Fundus camera: zeiss
Shooting center: midpoint
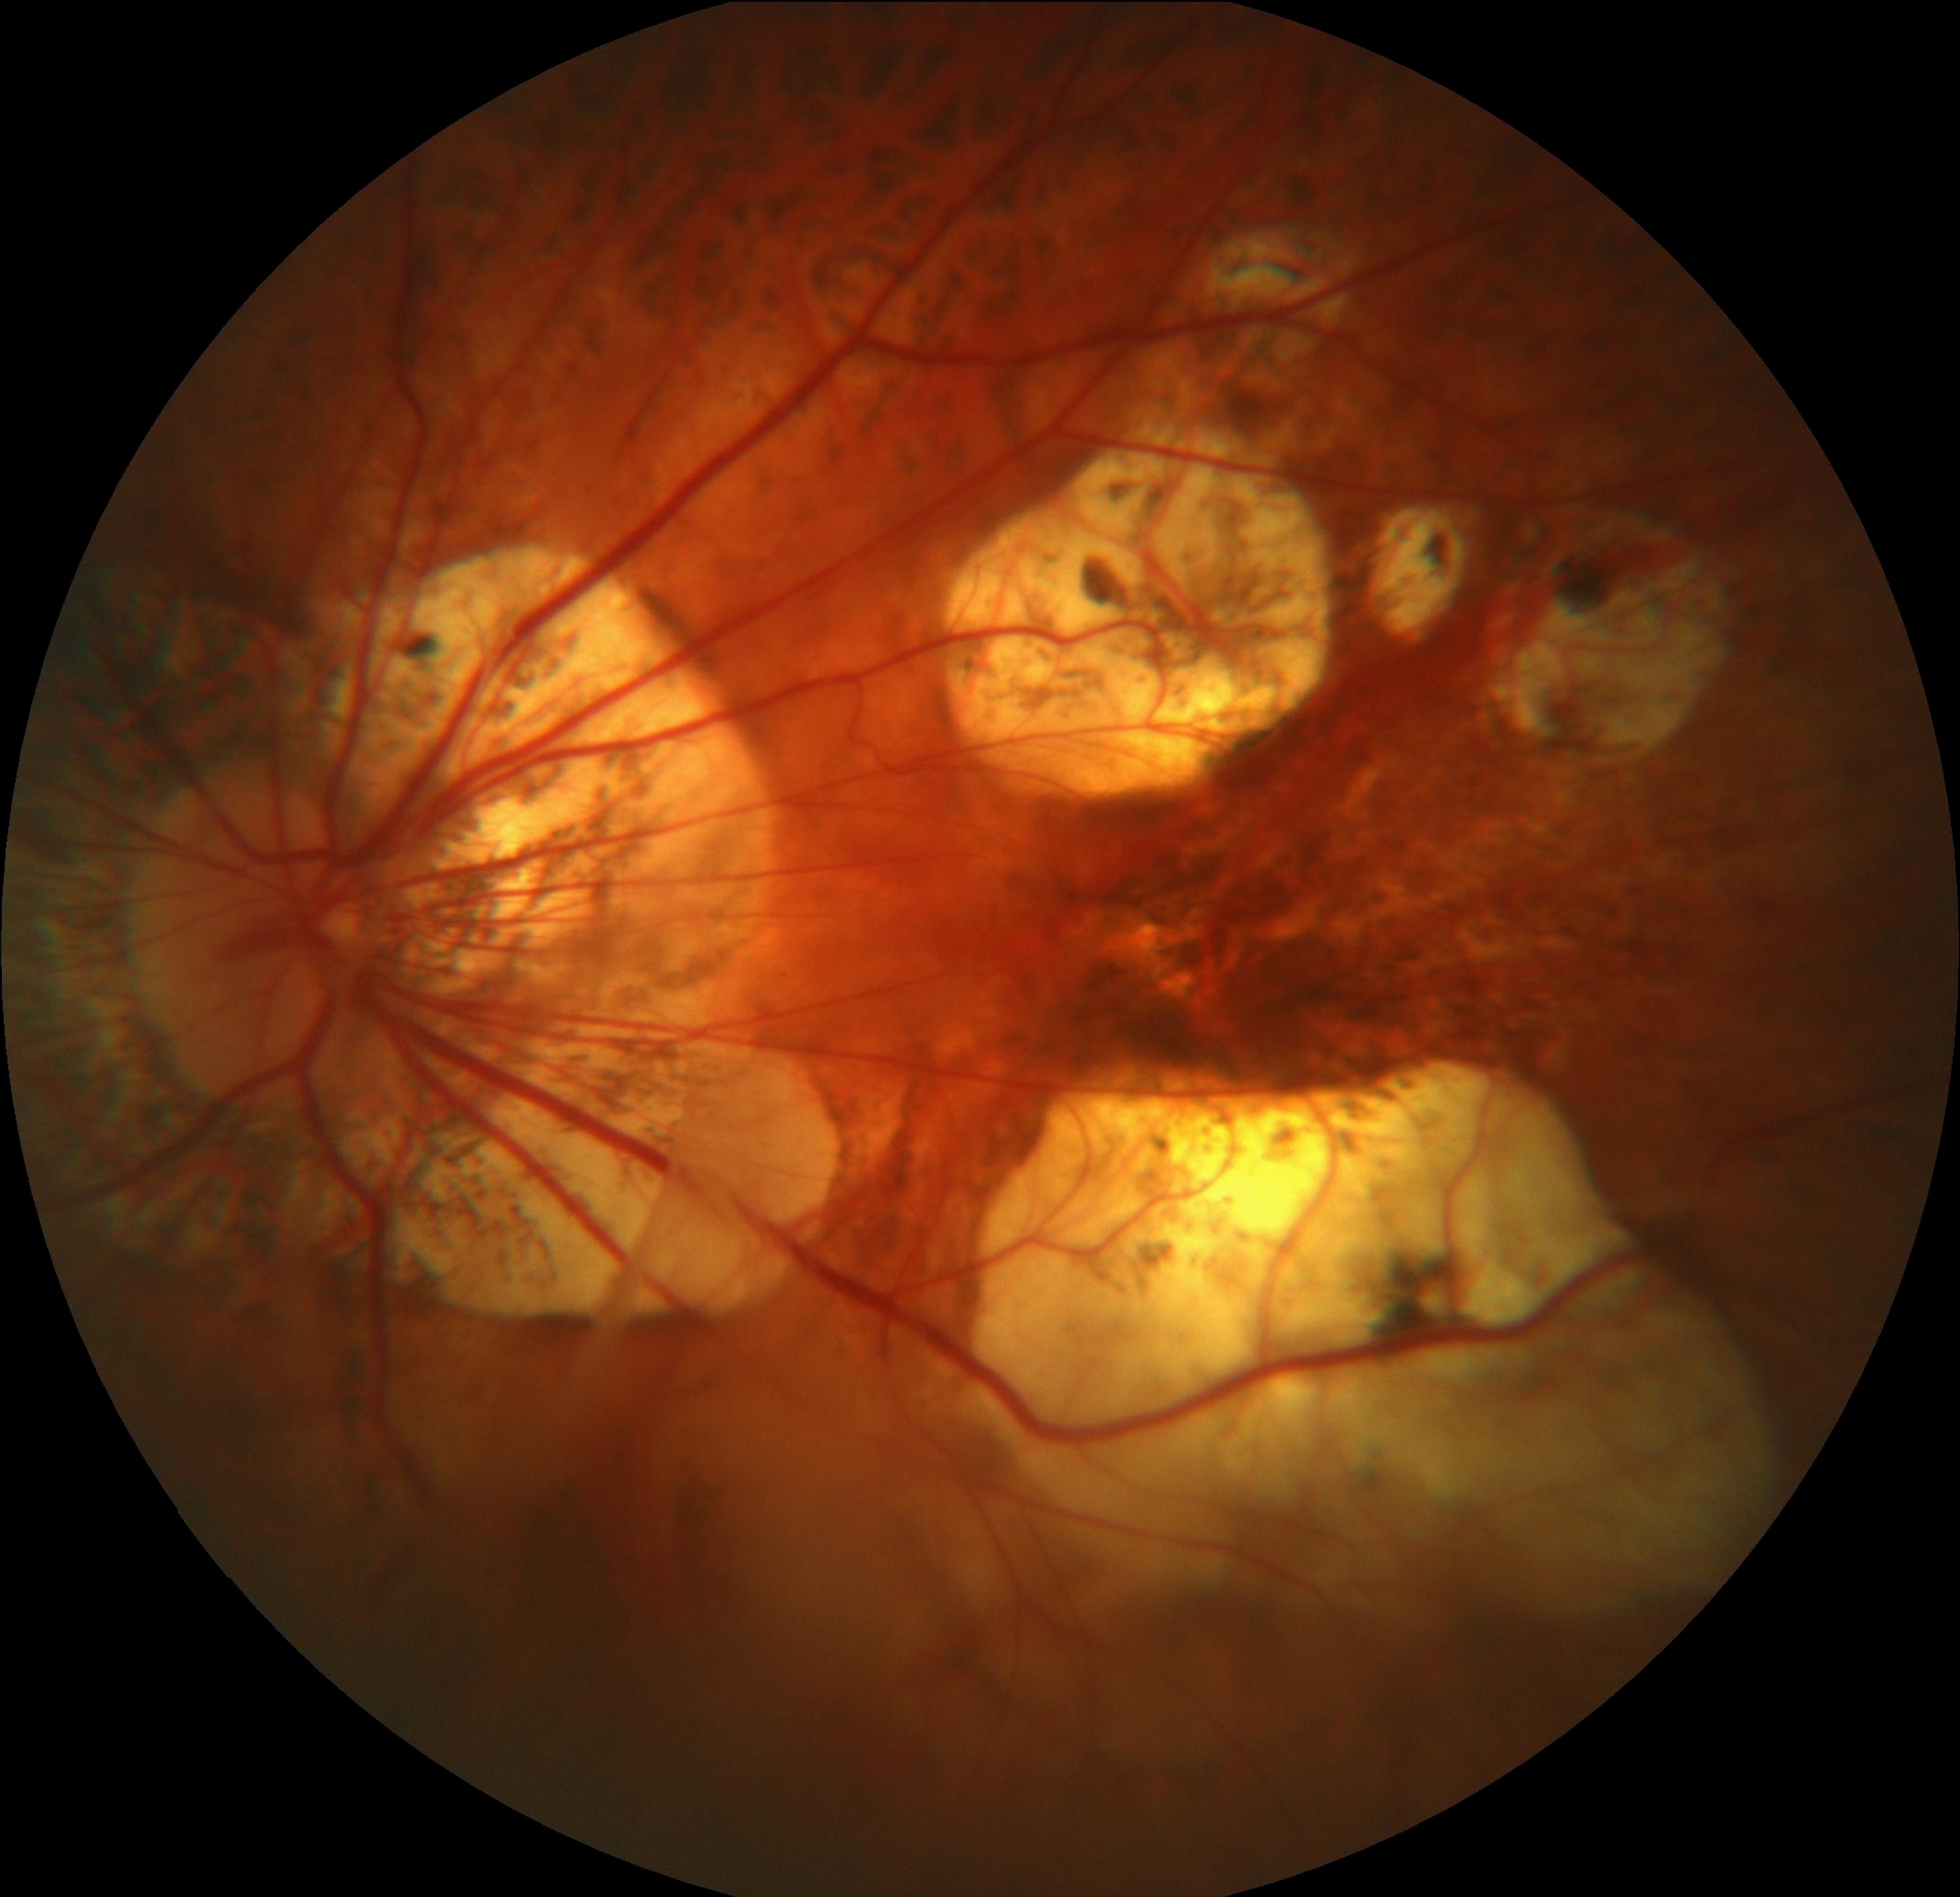
Pathologic myopia: yes
Patchy retinal atrophy: present
Retinal detachment: absent